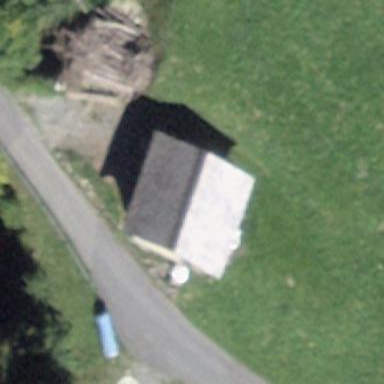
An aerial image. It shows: Rural barn.